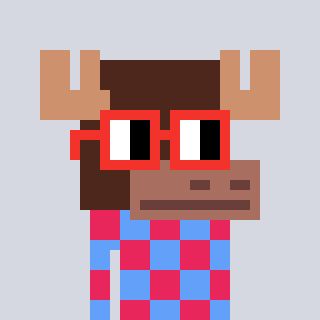
a pixel art character with square red glasses, a moose-shaped head and a blue-colored body on a cool background